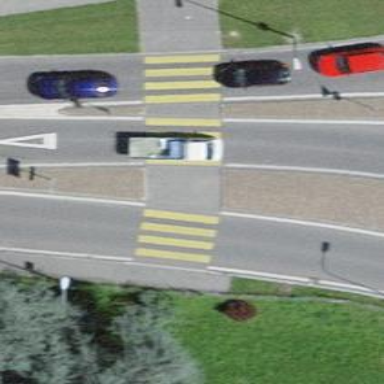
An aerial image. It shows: Zebra crossing on the road.